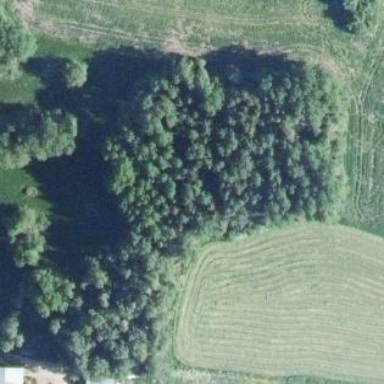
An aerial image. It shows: Forest area predominantly covered with needle-leaved trees.